Brain MRI, t2w sequence, axial 2D slice.
Patient: age 34, sex M, weight 95 kg, height 1.95 m
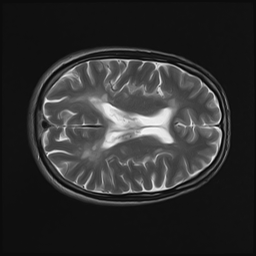